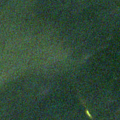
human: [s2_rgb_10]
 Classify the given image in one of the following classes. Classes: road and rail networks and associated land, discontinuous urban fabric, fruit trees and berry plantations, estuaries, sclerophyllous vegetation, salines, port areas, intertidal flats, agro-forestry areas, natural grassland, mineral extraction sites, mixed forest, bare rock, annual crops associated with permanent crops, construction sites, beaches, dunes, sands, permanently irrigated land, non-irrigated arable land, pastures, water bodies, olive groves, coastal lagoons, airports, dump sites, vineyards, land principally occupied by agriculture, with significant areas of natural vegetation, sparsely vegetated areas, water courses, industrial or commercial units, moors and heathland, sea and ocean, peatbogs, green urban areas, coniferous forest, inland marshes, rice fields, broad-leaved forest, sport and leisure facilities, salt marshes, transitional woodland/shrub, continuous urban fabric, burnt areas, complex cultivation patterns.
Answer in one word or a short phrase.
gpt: water bodies